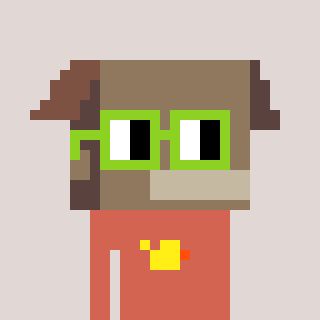
a pixel art character with square light green glasses, a box-shaped head and a peachy-colored body on a warm background